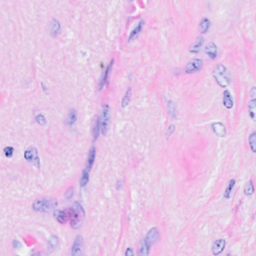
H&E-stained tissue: Breast